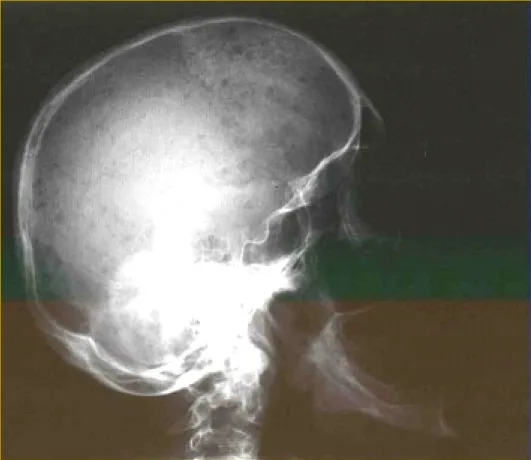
Skull x - ray showing multiple lytic areas - P. N. case.
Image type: radiology (x_ray)